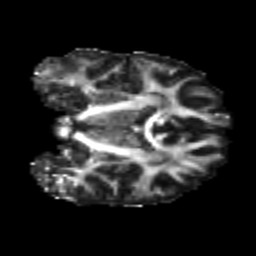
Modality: FA
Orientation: coronal
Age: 20
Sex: male
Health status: healthy
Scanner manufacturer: philips
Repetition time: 7.384 s
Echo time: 0.08599 s